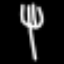
Label: fork